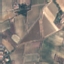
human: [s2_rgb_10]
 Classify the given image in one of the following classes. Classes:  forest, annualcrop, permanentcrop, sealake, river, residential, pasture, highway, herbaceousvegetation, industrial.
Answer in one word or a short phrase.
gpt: PermanentCrop